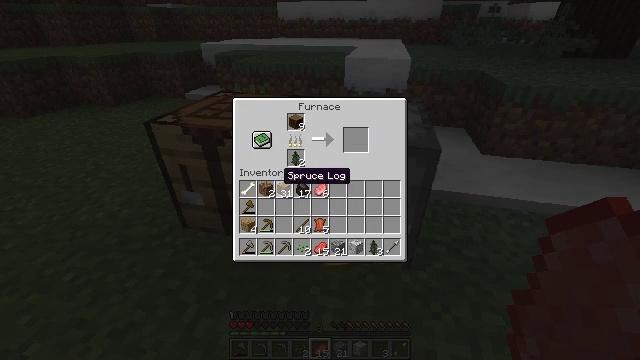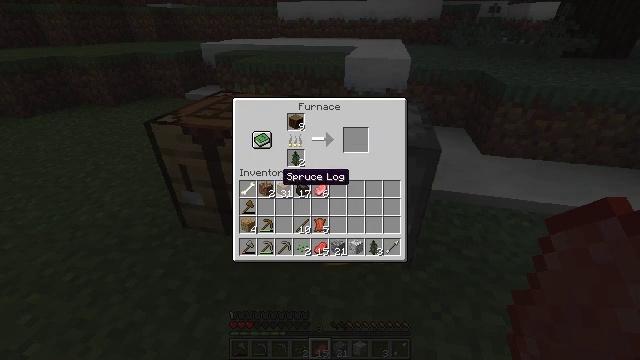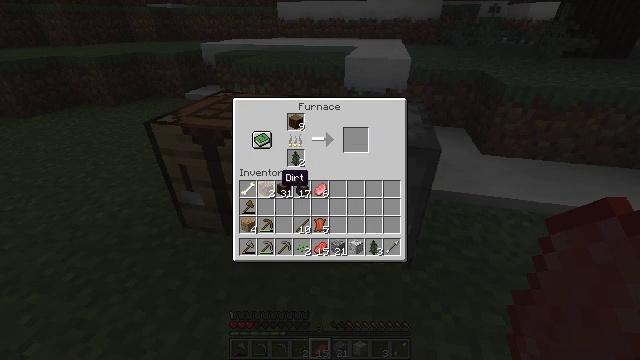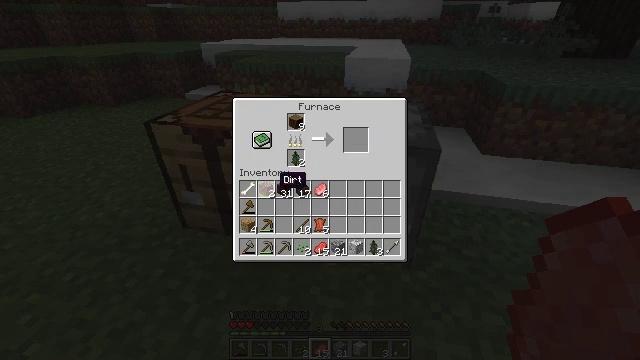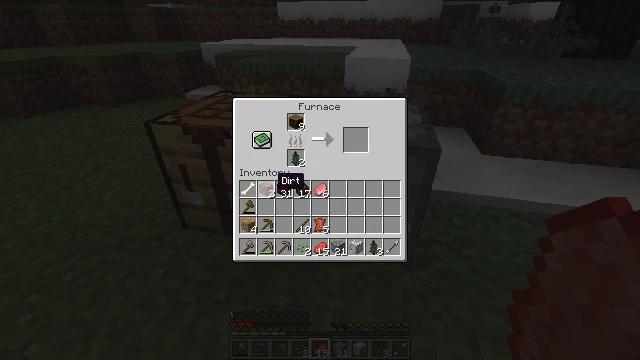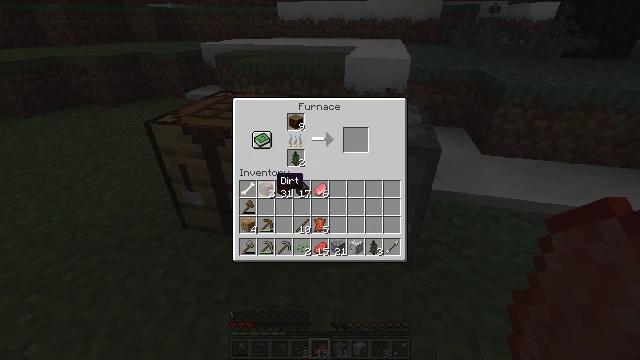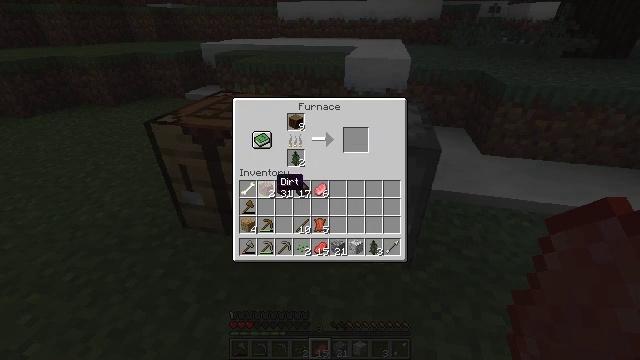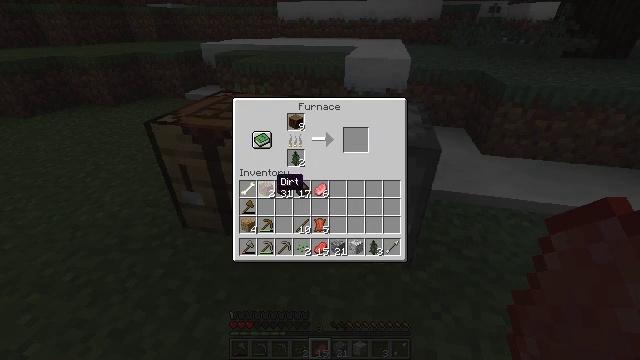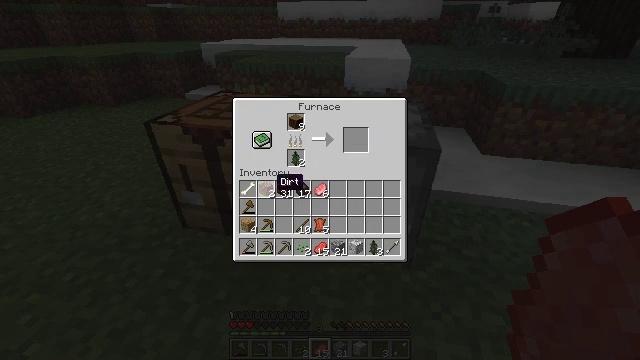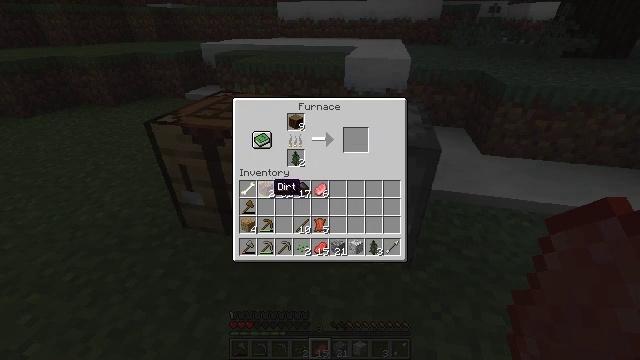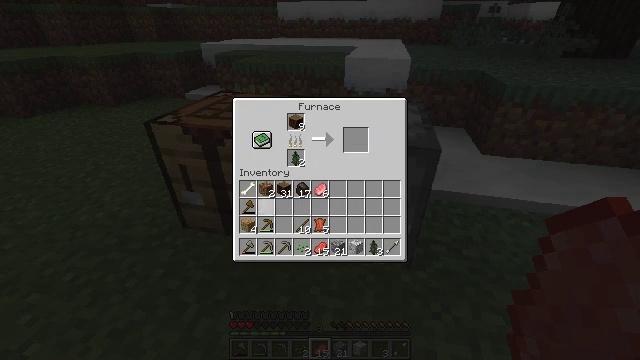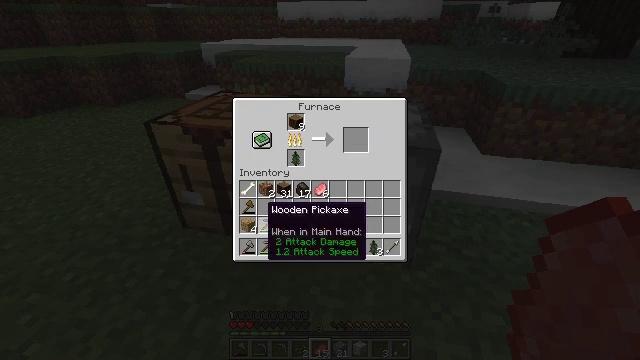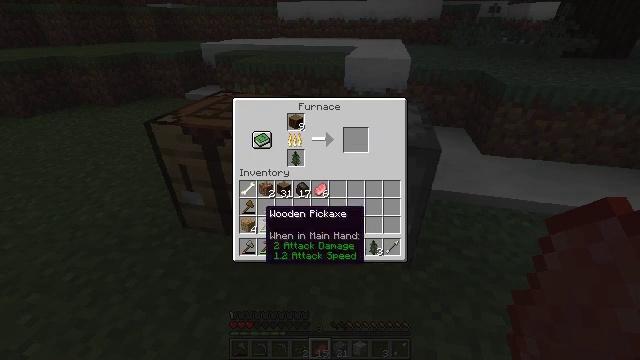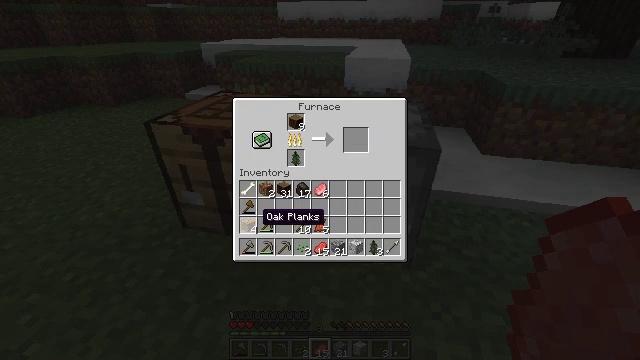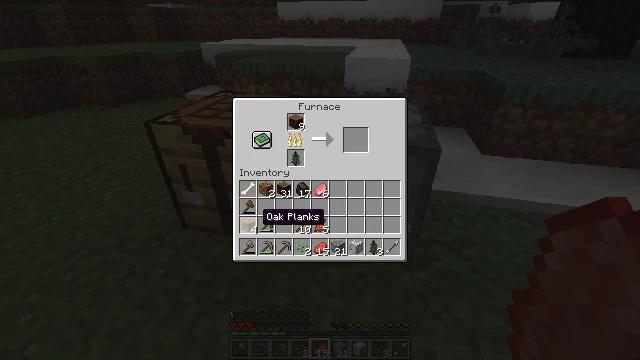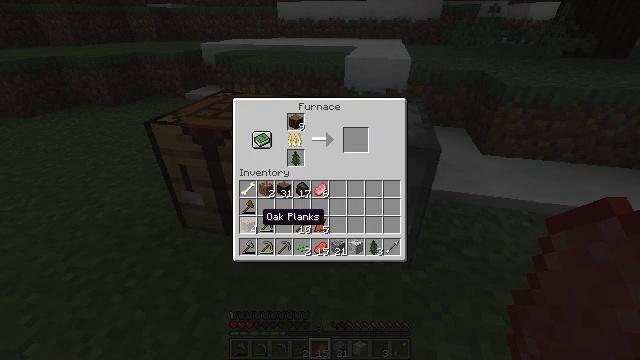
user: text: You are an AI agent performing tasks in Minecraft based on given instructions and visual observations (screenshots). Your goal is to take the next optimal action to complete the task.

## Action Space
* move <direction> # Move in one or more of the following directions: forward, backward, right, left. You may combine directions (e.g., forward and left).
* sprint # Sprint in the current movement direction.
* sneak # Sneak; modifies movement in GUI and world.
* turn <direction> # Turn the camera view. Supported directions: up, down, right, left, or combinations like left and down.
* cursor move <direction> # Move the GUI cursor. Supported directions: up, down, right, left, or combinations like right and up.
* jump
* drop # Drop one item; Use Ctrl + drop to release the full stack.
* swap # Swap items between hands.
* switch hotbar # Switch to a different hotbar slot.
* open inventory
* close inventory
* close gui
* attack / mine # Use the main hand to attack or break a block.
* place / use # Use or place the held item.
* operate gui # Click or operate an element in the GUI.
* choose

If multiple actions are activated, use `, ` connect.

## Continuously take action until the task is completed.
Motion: motion action
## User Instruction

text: Craft charcoal by smelting logs in a furnace.
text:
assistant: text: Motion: no_op
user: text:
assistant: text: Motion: no_op
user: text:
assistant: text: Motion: no_op
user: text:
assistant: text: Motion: no_op
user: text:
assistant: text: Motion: no_op
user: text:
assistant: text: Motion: no_op
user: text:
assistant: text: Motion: no_op
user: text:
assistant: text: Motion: no_op
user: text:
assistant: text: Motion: no_op
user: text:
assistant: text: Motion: cursor move down
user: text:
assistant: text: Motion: cursor move down
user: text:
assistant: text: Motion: no_op
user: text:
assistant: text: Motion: no_op
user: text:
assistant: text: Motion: no_op
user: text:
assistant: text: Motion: no_op
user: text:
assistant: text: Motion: no_op
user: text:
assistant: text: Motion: no_op
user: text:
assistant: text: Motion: no_op
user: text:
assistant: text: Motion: no_op
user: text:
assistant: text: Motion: cursor move up
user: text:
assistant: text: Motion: cursor move up
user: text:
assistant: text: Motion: no_op
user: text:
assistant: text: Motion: no_op
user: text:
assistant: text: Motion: no_op
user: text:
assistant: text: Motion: no_op
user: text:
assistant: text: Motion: no_op
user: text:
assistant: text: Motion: cursor move right
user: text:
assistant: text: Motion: cursor move right
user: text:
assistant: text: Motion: cursor move right and up
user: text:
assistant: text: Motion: cursor move right